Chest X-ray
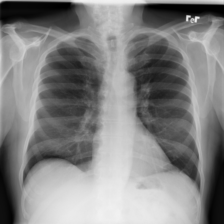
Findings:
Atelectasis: negative
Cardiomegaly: negative
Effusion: negative
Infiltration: negative
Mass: negative
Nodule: negative
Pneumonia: negative
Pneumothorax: negative
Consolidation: negative
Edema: negative
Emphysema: negative
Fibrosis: negative
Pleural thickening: negative
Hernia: negative